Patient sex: F
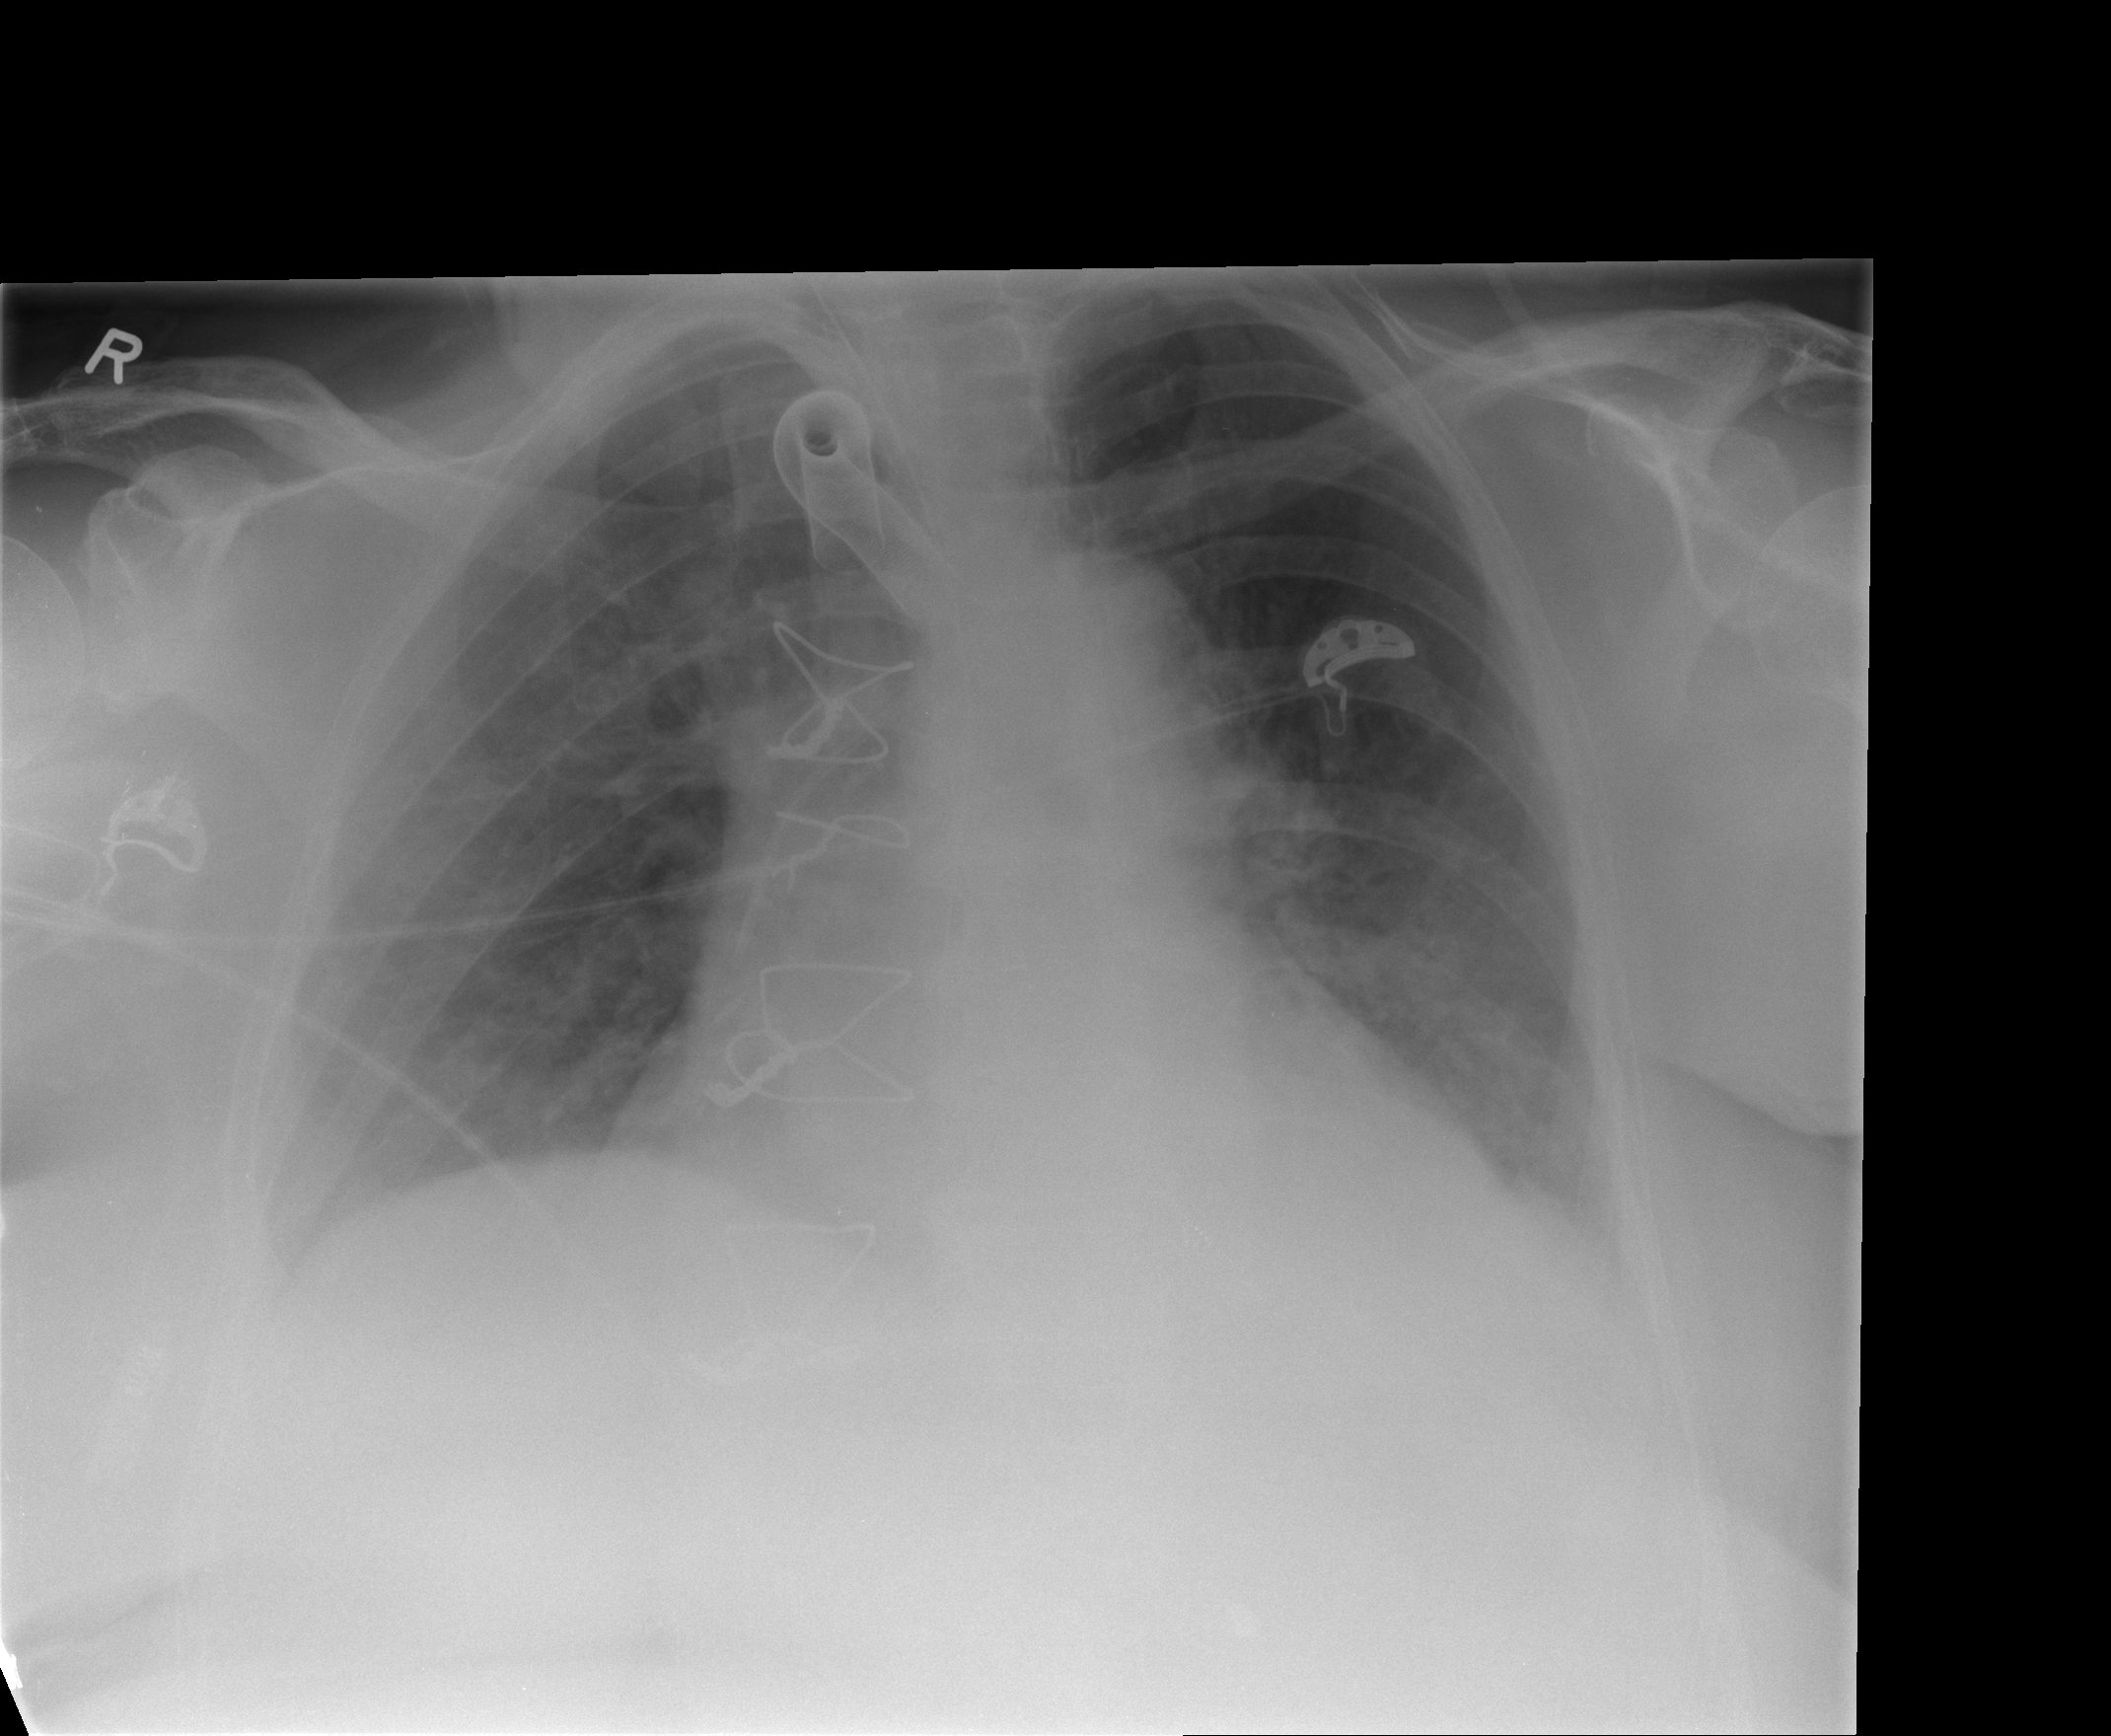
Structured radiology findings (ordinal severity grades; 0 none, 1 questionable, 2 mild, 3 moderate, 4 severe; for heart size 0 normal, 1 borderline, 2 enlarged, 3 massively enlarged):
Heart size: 2
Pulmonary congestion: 2
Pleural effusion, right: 2
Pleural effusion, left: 2
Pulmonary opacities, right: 0
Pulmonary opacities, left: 0
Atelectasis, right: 0
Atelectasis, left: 2